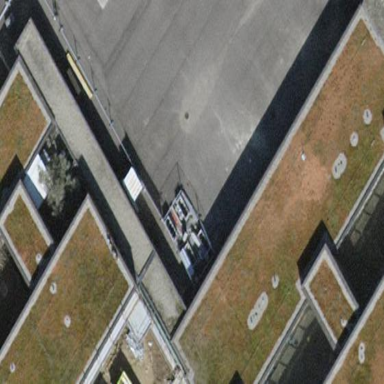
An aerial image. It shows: View of roof of building.